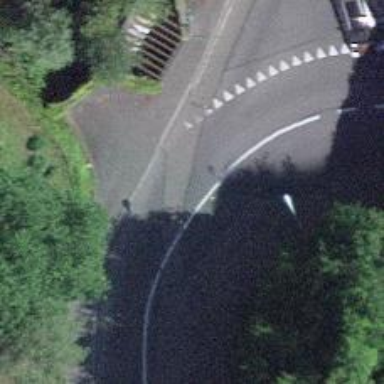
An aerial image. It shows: Unmarked crossing on the road.